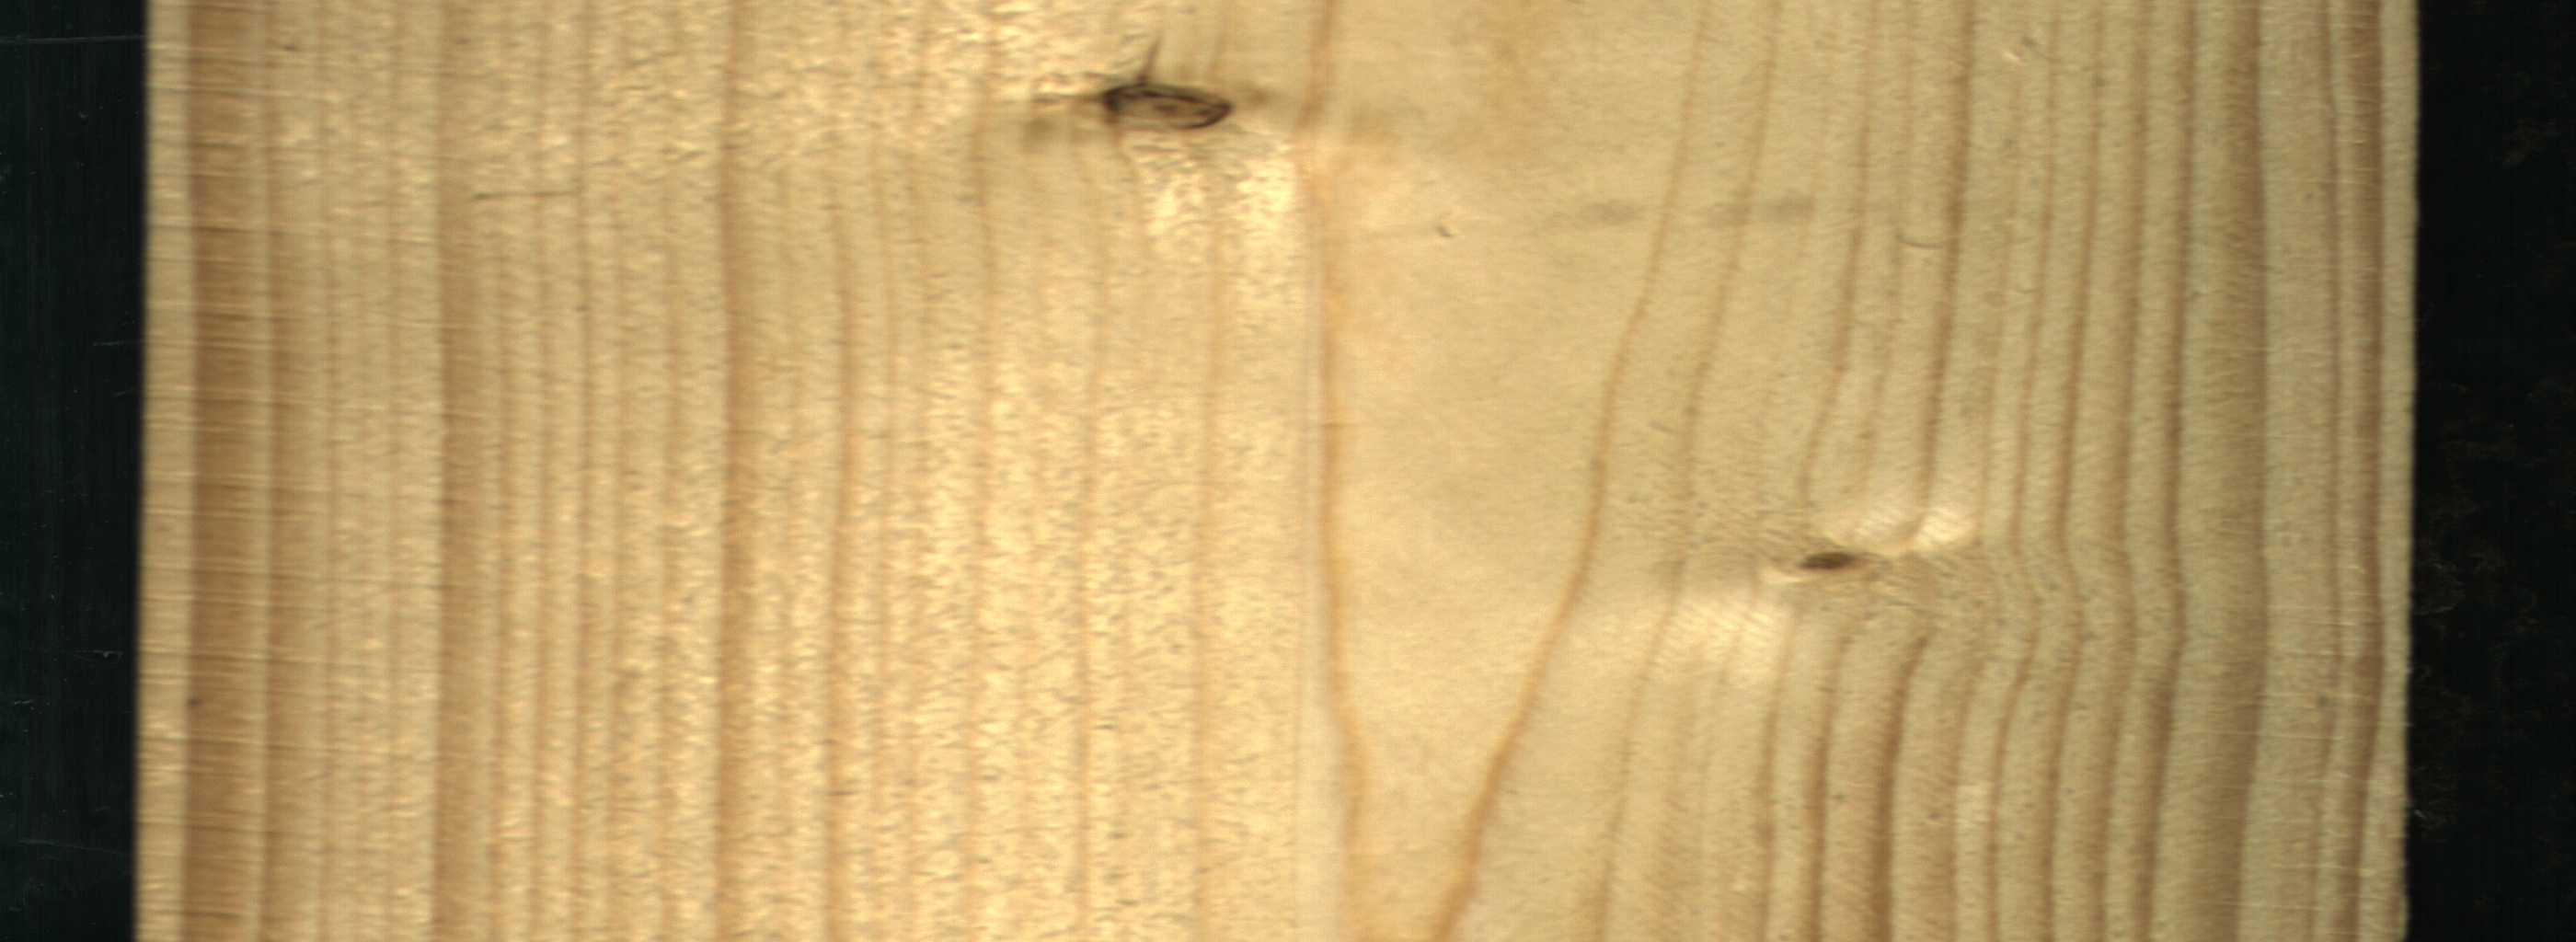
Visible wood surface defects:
Dead_Knot
Live_Knot